二年级 · 逻辑题
你能正确读出钟面上的时间吗?

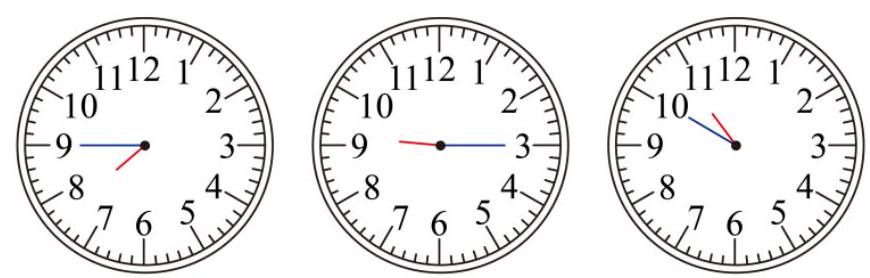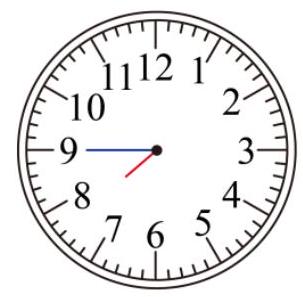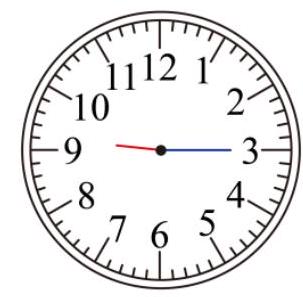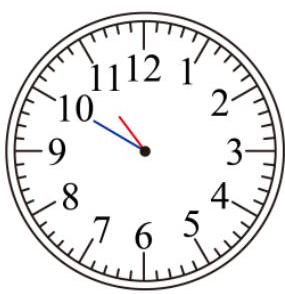
答案: $7: 45 ; 9: 15 ; 10: 50$

【分析】首先认真观察, 弄清分针和时针所指的位置, 根据分针和时针所指的时刻, 写出即可。第一个钟表的分针指向 9 , 时针指向“ 7 ”和“ 8 ”之间, 是 $7: 45$; 第二个钟表的分针指向 3 , 时针指向“ 9 ”和“ 10 ”之间, 是 9: 15; 第三个钟表的分针指向 10, 时针指向“10”和“11”之间, 是 10: 50 , 据此解答即可。

【详解】由分析可得:

$(7: 45)$

$(9: 15)$

$(10: 50)$

【点睛】熟练掌握认识时间是解决此题的关键。